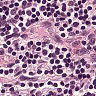
Metastatic tissue present: no